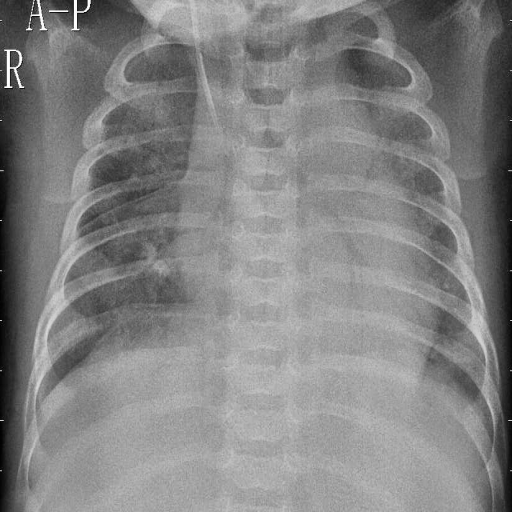
Finding: PNEUMONIA